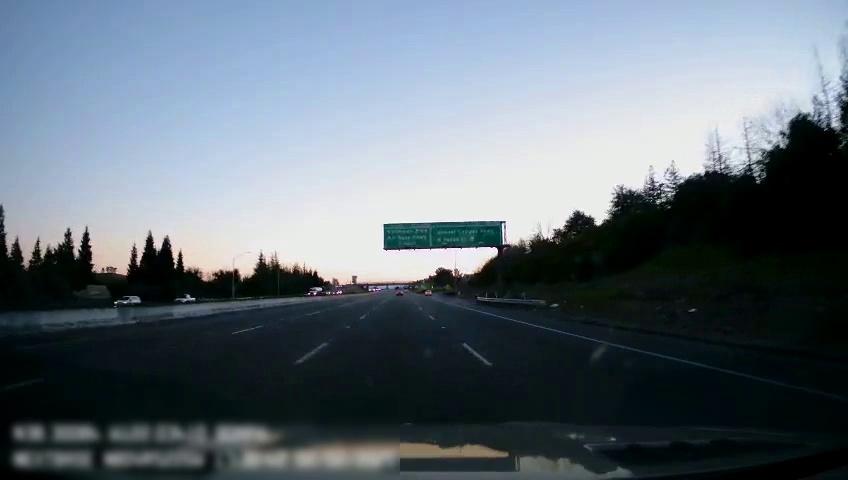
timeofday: Day
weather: Sunny
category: Drivable Space
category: Vehicles | SUV
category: Vehicles | Truck
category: Vehicles | Truck
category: Lanes | Current Lane
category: Lanes | Current Lane
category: Lanes | Alternate Lane
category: Lanes | Alternate Lane
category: Lanes | Alternate Lane
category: Traffic | Signs